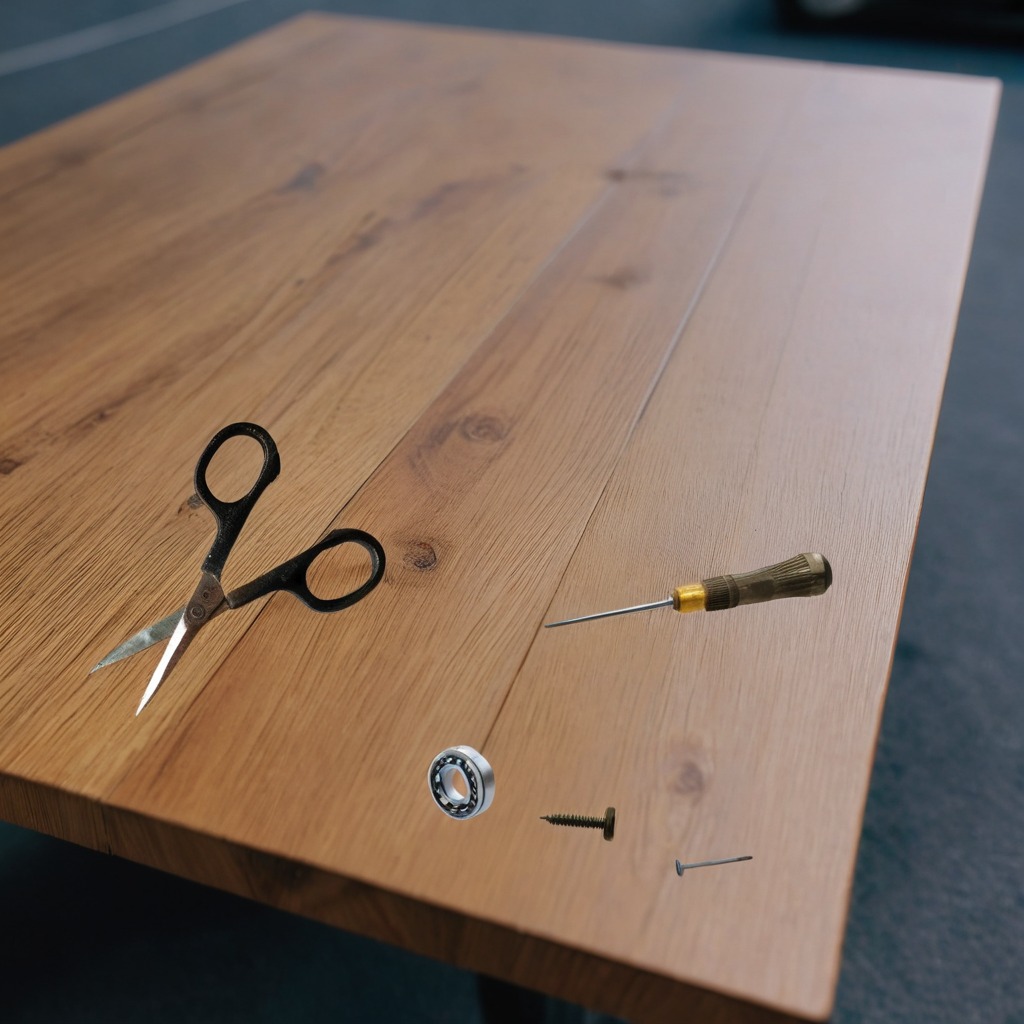
A metal ball bearing, a metal machine screw, an iron nail, a screwdriver, and a pair of scissors are lying on the old table in the small garage at twilight.